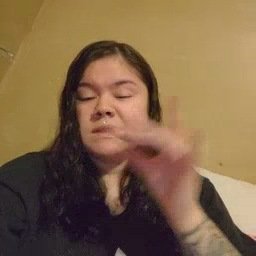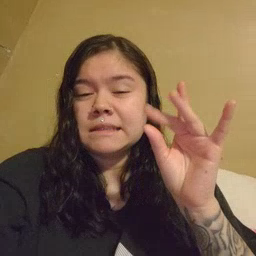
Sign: sticky